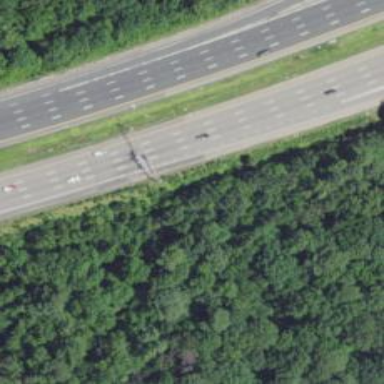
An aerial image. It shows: Motorway junction.